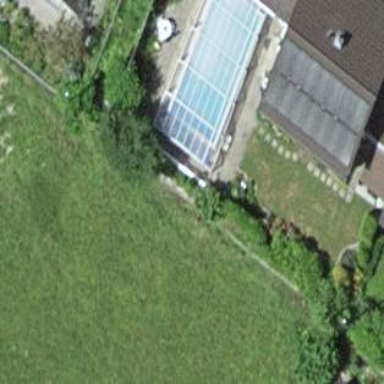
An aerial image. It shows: Swimming pool located in leisure land.